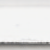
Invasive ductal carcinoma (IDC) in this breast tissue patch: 0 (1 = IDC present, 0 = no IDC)